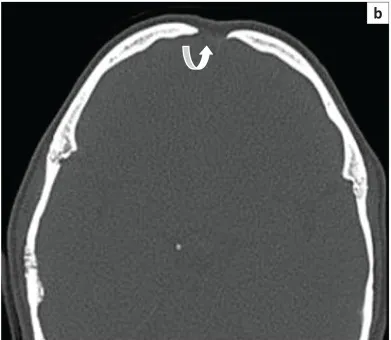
Superiorly. Shows an open metopic suture (curved arrow).
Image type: radiology (ct)